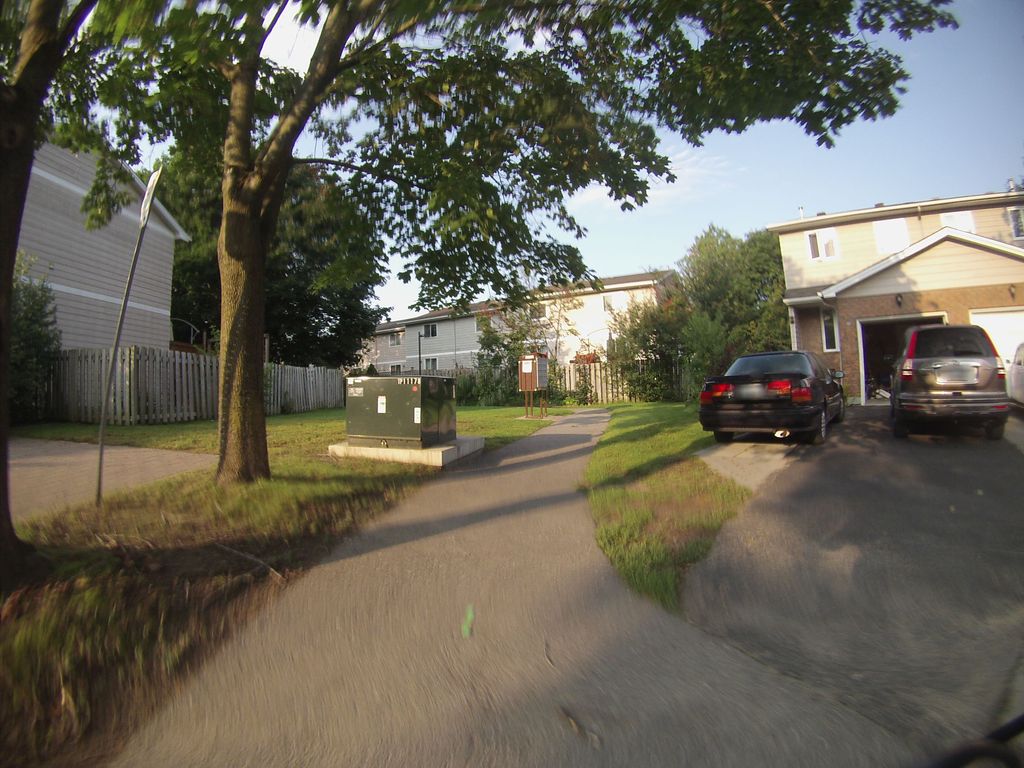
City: ottawa-gatineau